Question:
How do I hide that information automatically (and make sure everything is shown in one page)?
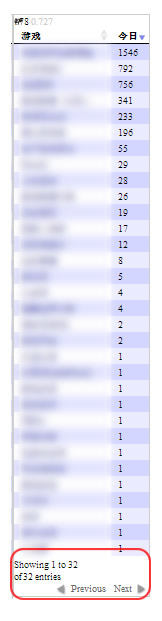
Answer: Please change following to display all record and hide that information
'''
"sDom": 'r',
'''
and
'''
'iDisplayLength': -1,
'''
and working example is here ...<URL>